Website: lowes
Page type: billing-address
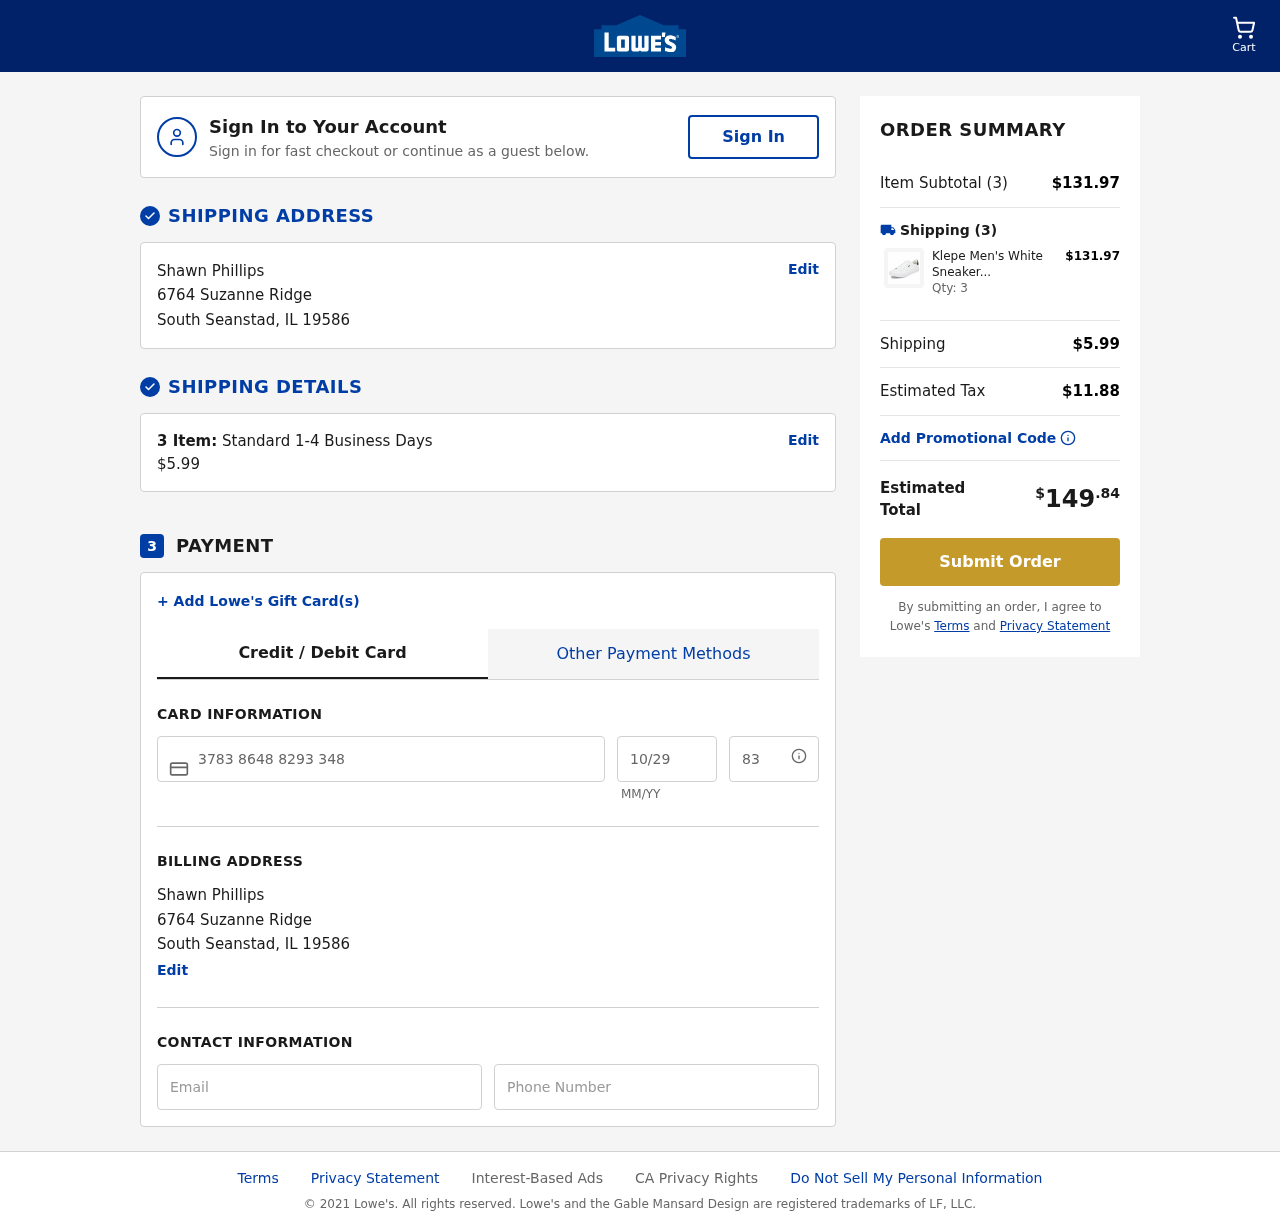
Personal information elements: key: PII_CARD_CVV
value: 8301
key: PII_CARD_EXPIRY
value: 10/29
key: PII_CARD_NUMBER
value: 3783 8648 8293 348
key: PII_CITY
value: South Seanstad
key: PII_EMAIL
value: shawn_phillips@hotmail.com
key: PII_FULLNAME
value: Shawn Phillips
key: PII_PHONE
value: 4975310840
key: PII_POSTCODE
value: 19586
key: PII_STATE_ABBR
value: IL
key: PII_STREET
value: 6764 Suzanne Ridge
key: PII_FULLNAME2
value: Shawn Phillips
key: PII_CITY2
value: South Seanstad
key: PII_STATE_ABBR2
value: IL
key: PII_POSTCODE_FULL
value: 19586
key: PII_POSTCODE_NUMERIC
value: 19586
Product elements: key: PRODUCT1_NAME
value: Klepe Men's White Sneakers- 7 UK (41 EU) (8 US) (A12/WHT)
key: PRODUCT1_PRICE
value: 43.99
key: PRODUCT1_QUANTITY
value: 3
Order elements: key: ORDER_NUM_ITEMS
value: Cart
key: ORDER_NUM_ITEMS
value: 3 Item:
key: ORDER_NUM_ITEMS
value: Item Subtotal (3)
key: ORDER_SHIPPING_COST
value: $5.99
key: ORDER_SUBTOTAL
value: $131.97
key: ORDER_TAX
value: $11.88
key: ORDER_TOTAL
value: $149.84